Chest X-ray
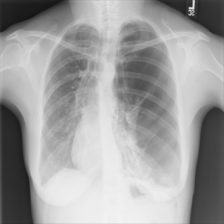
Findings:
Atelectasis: negative
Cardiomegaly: negative
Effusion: positive
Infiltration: negative
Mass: negative
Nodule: negative
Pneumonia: negative
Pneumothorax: negative
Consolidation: negative
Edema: negative
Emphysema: negative
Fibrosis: negative
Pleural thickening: negative
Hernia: negative